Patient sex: F
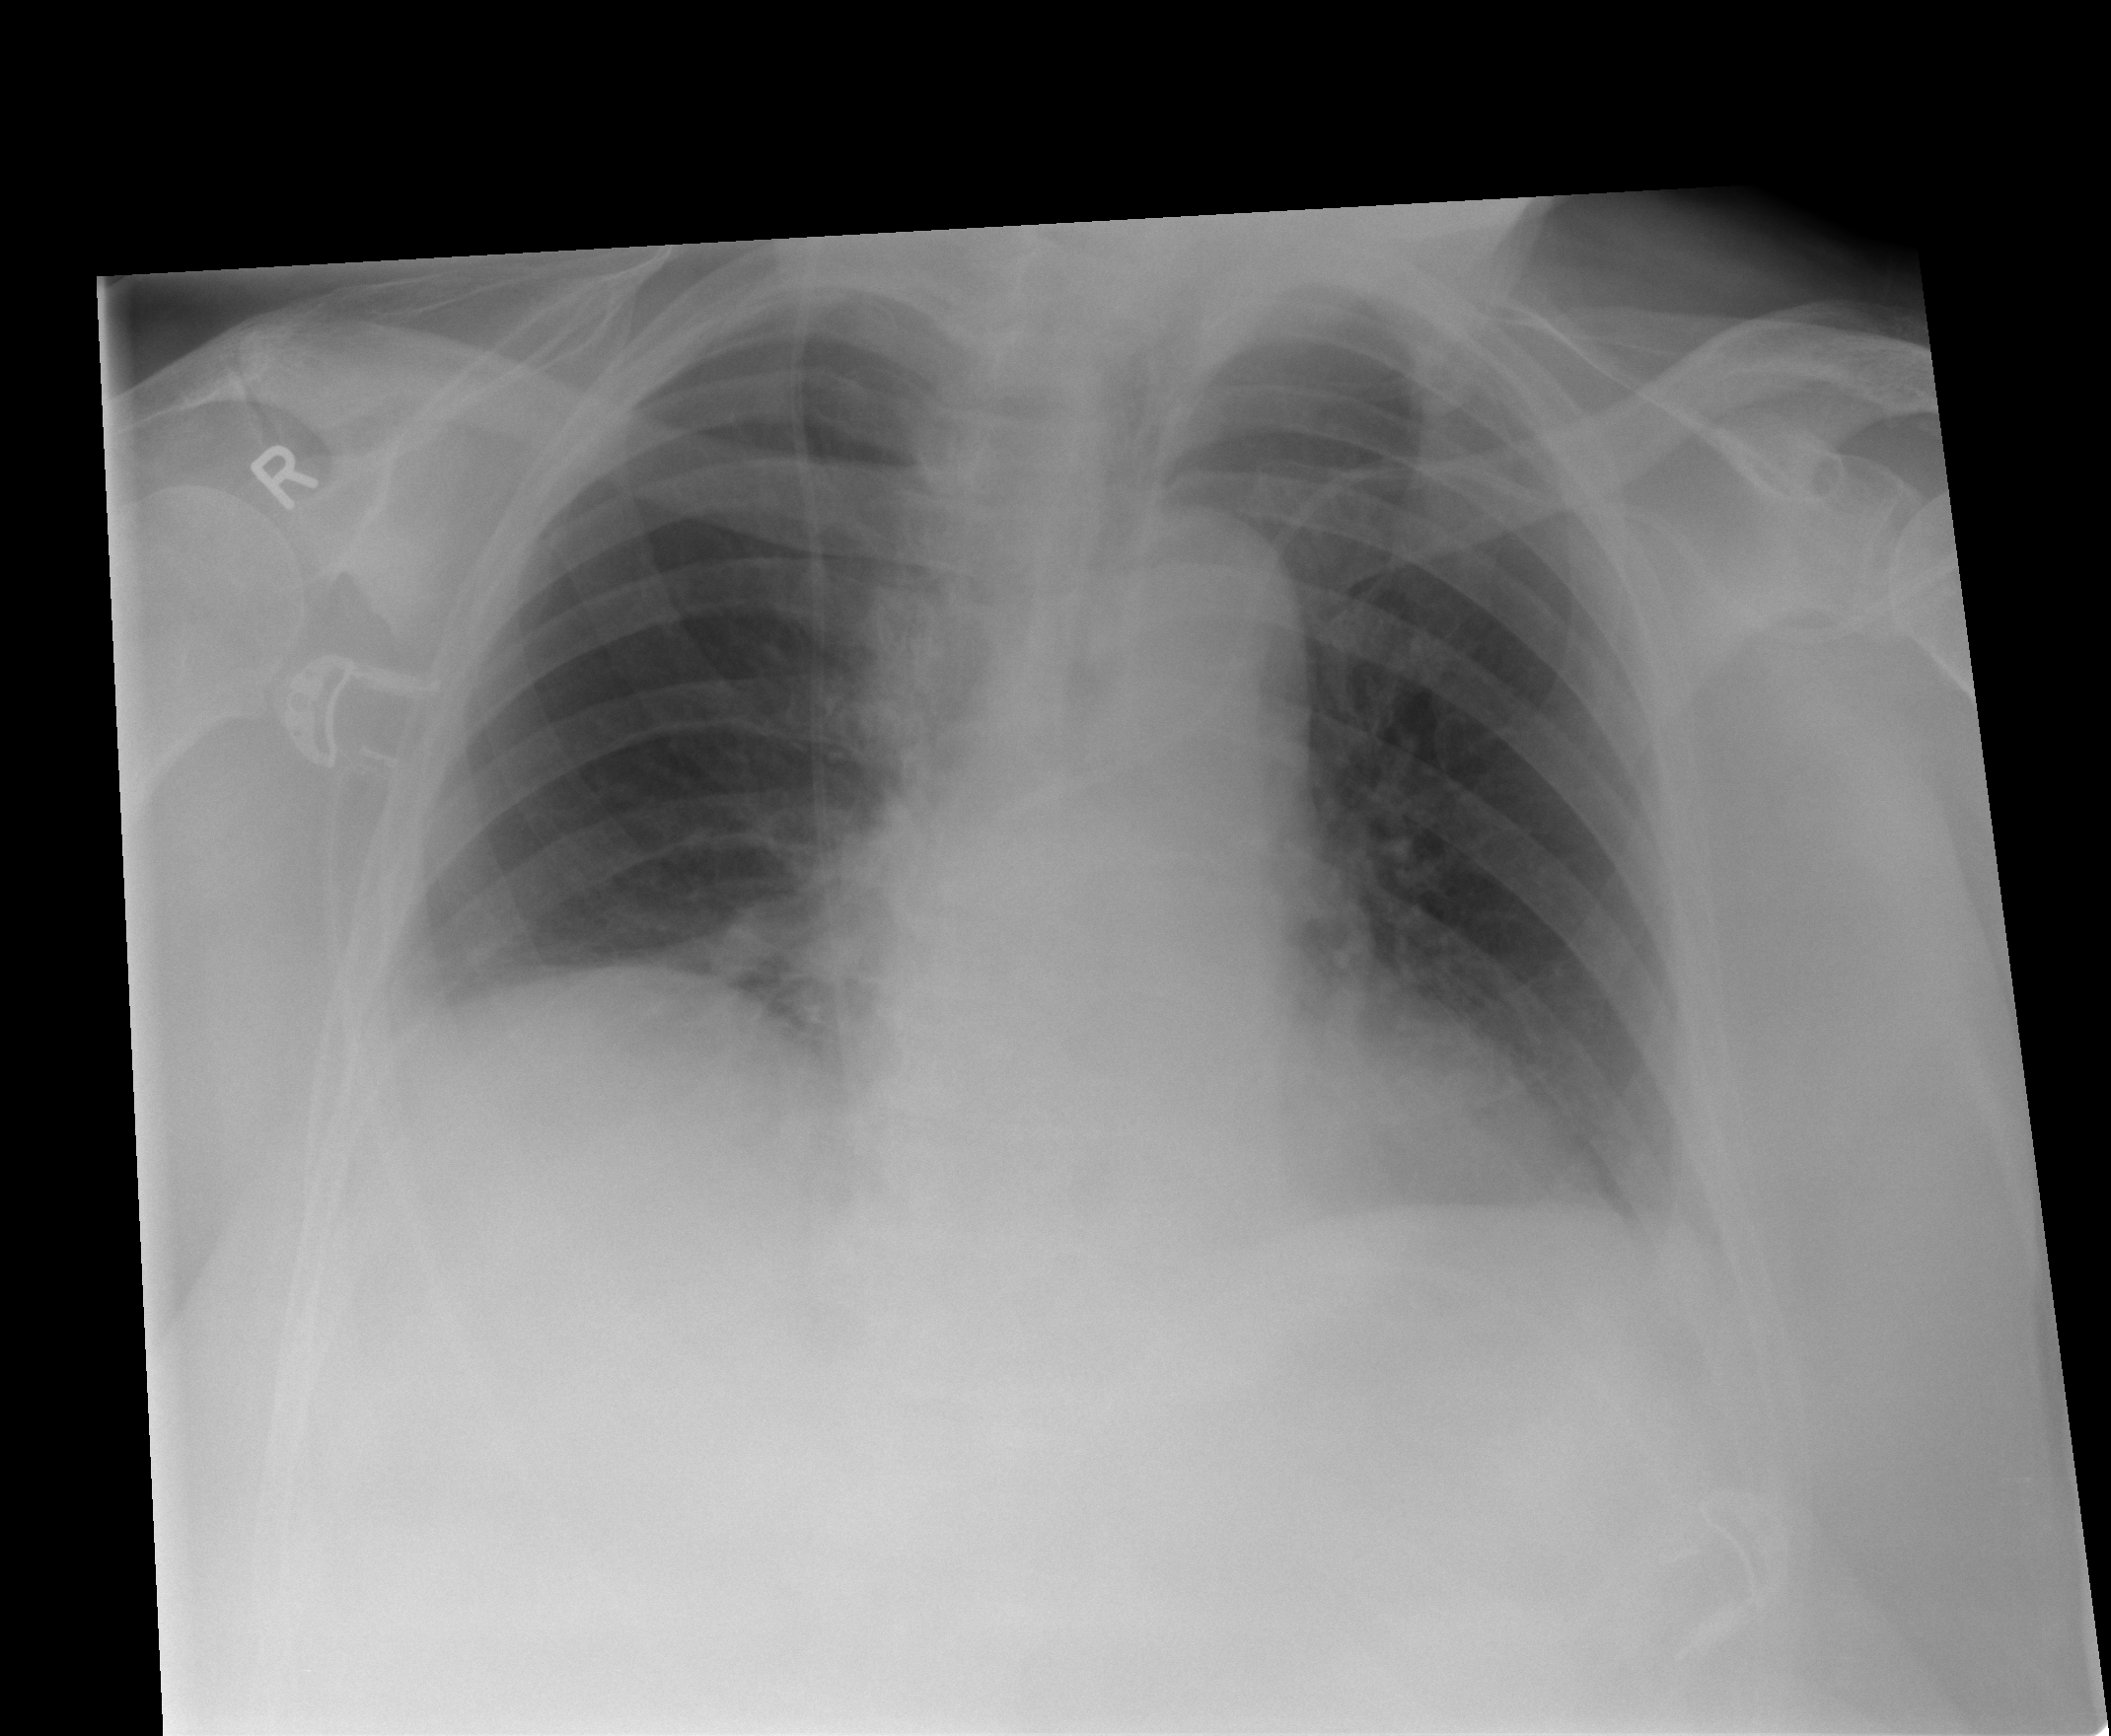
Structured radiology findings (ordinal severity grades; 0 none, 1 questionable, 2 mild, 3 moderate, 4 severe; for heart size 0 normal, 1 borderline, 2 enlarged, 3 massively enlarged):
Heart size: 0
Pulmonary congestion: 0
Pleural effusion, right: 0
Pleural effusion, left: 0
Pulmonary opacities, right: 0
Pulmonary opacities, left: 0
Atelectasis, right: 0
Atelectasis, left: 2